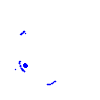
Particle: electron